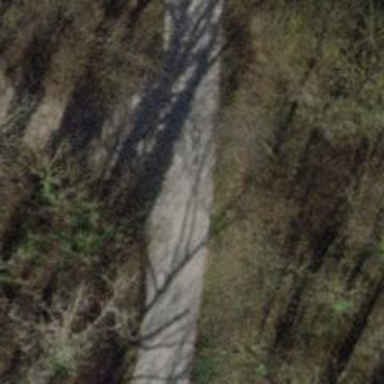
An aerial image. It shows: Unclassified road with grade1 track type.